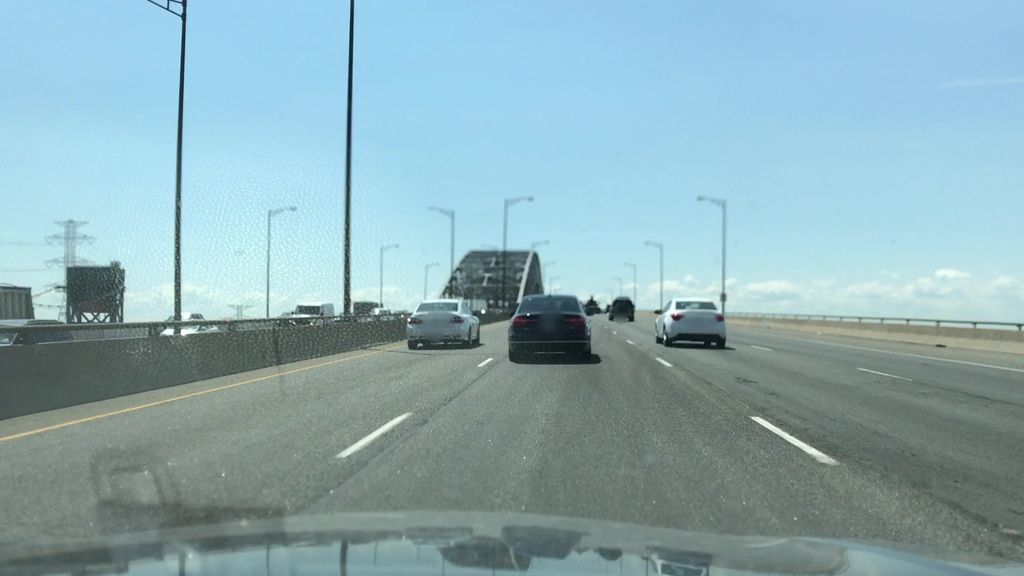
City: hamilton